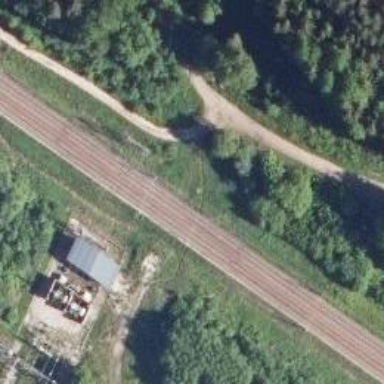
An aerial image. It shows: Railway with continuous electrified contact line.